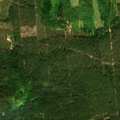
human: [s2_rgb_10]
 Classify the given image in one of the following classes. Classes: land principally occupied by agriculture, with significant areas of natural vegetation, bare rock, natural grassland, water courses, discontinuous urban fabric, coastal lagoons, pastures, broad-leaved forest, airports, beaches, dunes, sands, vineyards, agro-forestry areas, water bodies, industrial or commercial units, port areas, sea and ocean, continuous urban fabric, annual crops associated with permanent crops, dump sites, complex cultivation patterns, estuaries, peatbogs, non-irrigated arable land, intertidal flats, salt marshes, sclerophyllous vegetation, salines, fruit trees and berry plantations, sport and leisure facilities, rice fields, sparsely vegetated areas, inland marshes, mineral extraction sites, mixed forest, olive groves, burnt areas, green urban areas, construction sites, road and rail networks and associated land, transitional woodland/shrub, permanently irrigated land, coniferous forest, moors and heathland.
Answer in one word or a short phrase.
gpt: coniferous forest, transitional woodland/shrub